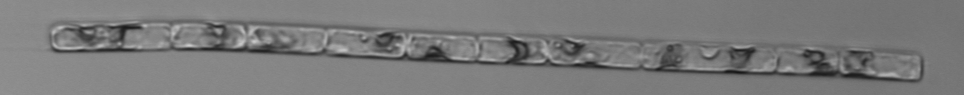
Label: Guinardia_delicatula